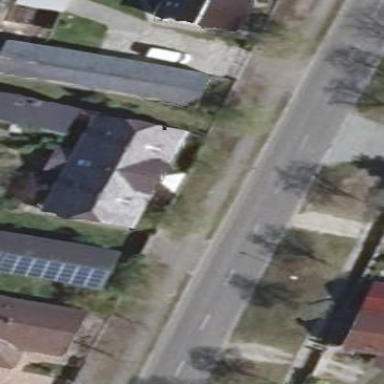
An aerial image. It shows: Simple house.